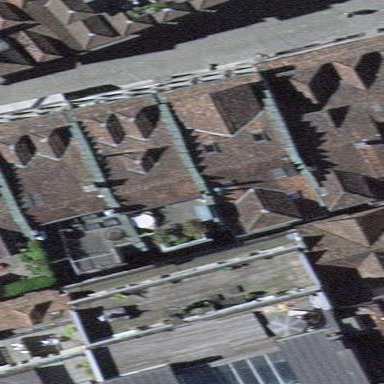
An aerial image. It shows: Gabled-roof apartments building with brown roof tiles. The building has golden exterior. The roof tiles are oriented across the building.